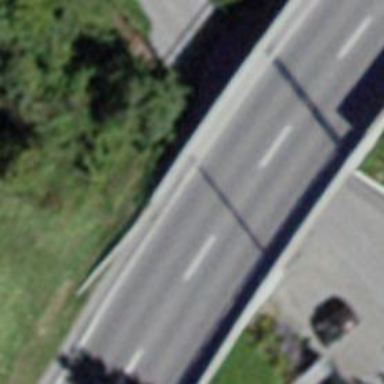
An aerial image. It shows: Primary highway bridge with asphalt surface.